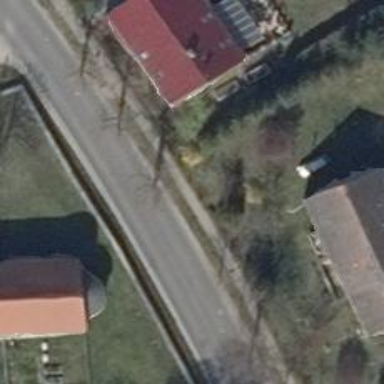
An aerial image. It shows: Secondary road with asphalt surface.